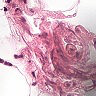
Metastatic tissue present: no